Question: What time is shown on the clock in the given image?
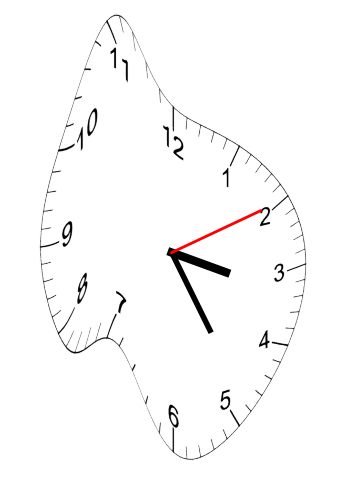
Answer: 03:24:10